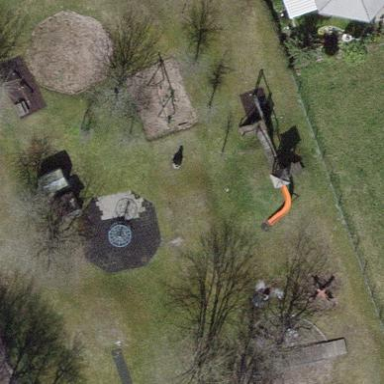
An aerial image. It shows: Playground area for leisure land.